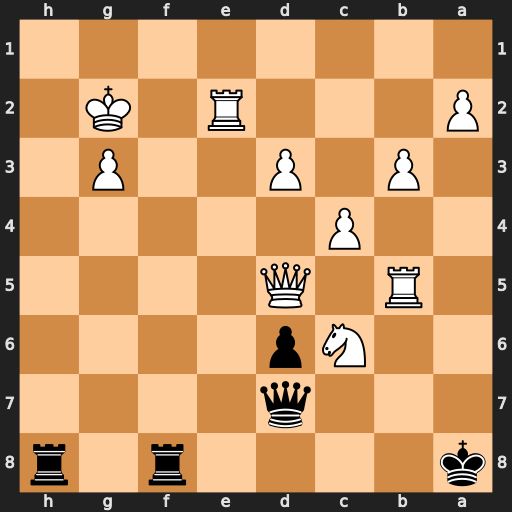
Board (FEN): k4r1r/3q4/2Np4/1R1Q4/2P5/1P1P2P1/P3R1K1/8
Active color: b
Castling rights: -
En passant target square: -
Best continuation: Qh3+ Kg1 Rf1#